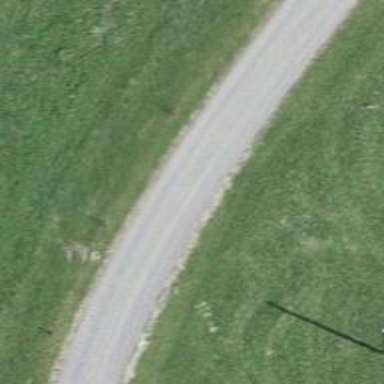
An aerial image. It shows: Well-maintained track road with grade 1 tracktype.